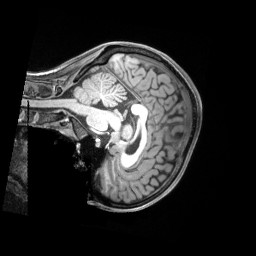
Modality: T1w
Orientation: sagittal
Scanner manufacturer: siemens
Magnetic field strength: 3 T
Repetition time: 2.5 s
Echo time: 0.00218 s